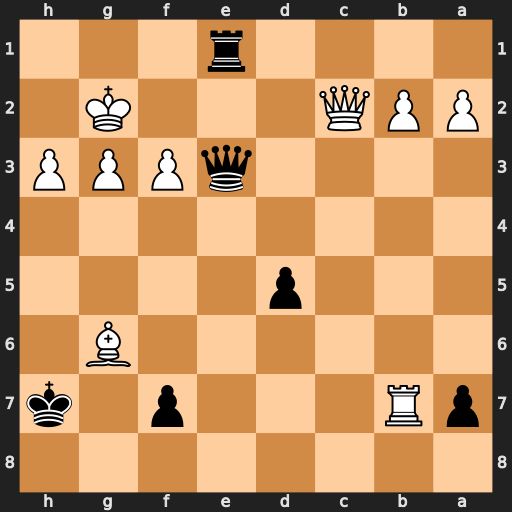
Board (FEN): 8/pR3p1k/6B1/3p4/8/4qPPP/PPQ3K1/4r3
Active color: b
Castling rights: -
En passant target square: -
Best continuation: Kh6 h4 Re2+ Kh3 Rxc2